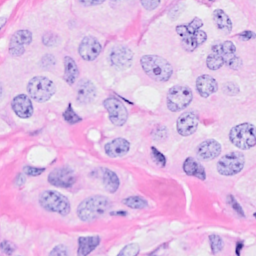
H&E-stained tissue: Breast